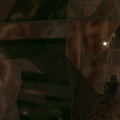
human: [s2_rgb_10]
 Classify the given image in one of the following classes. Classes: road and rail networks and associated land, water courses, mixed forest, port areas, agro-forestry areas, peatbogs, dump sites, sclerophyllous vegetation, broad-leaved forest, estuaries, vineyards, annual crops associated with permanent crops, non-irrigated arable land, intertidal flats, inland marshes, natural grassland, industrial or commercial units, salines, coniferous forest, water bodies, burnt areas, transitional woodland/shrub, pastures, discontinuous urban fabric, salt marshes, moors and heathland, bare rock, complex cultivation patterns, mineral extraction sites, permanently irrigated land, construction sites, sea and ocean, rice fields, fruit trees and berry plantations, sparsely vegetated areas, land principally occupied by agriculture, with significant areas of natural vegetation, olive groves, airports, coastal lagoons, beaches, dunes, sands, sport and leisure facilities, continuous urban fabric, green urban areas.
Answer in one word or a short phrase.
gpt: non-irrigated arable land, permanently irrigated land, olive groves, water bodies